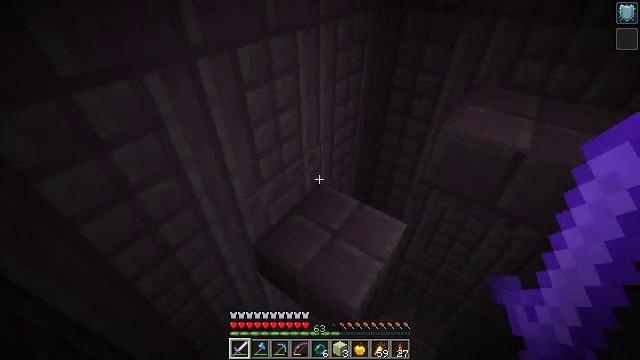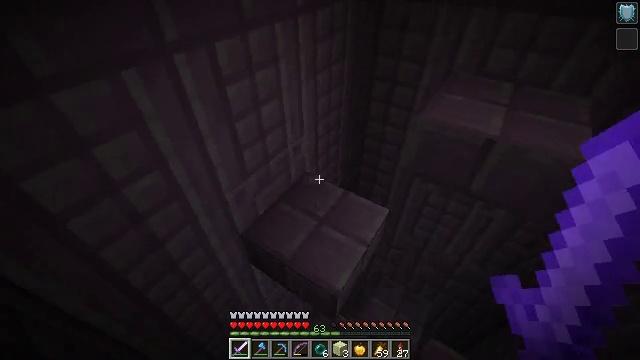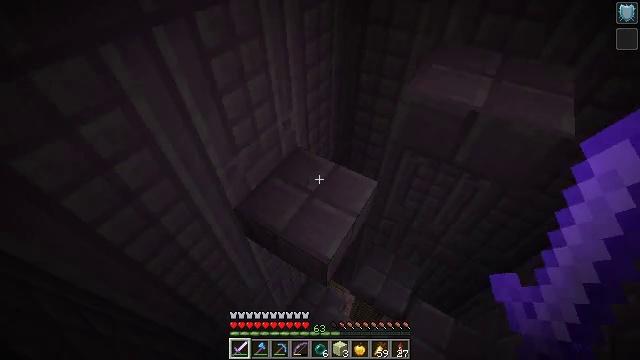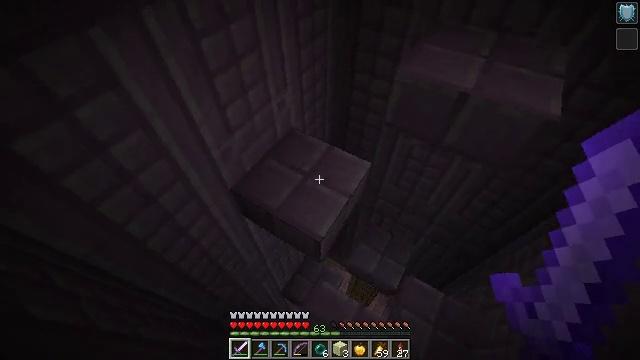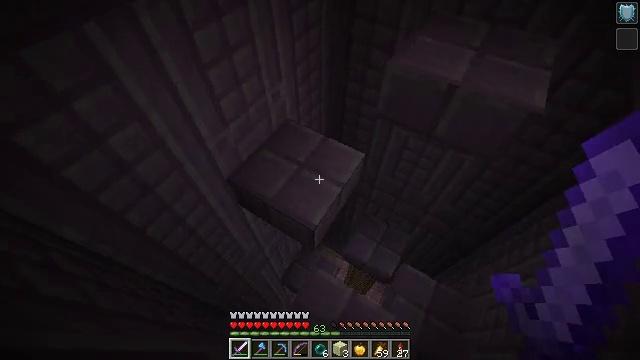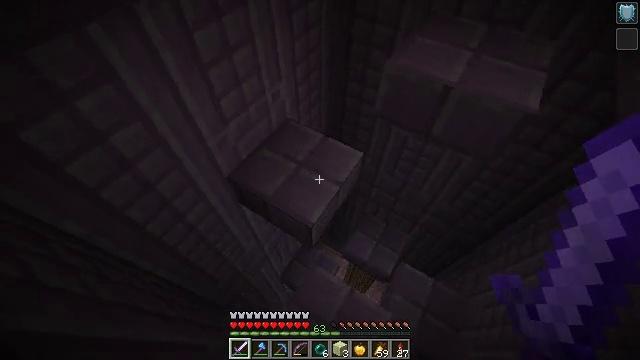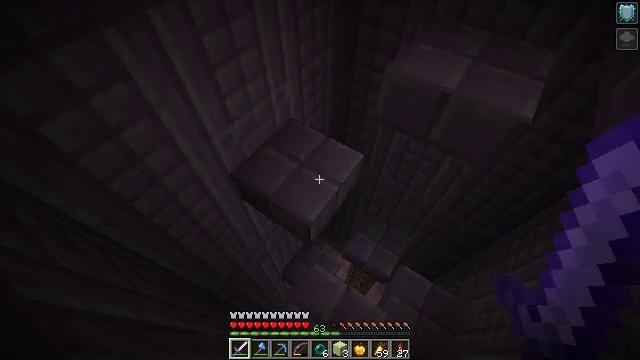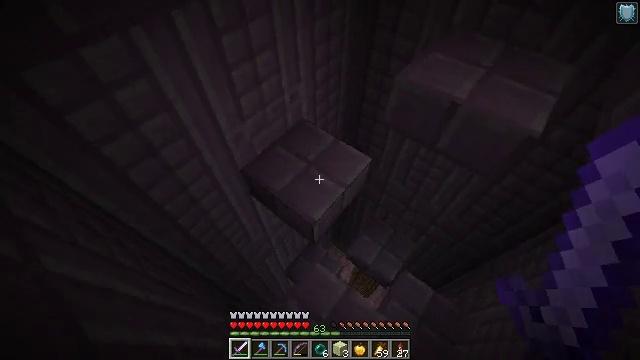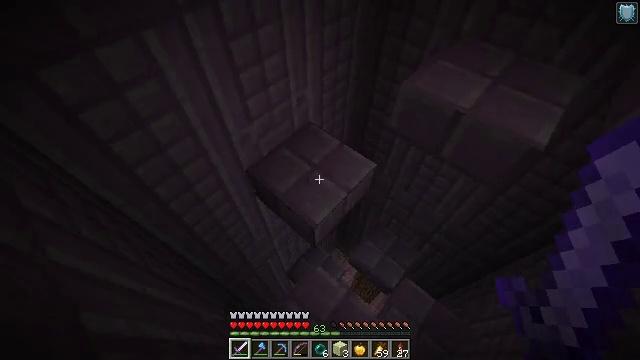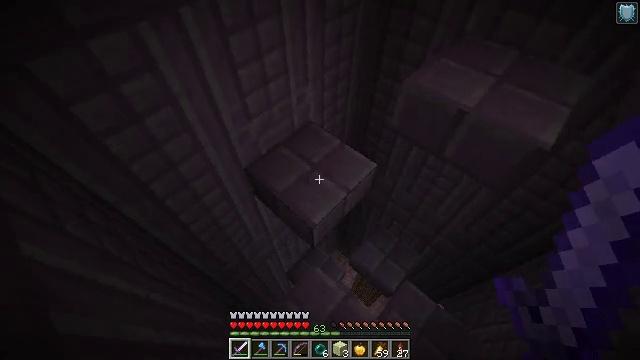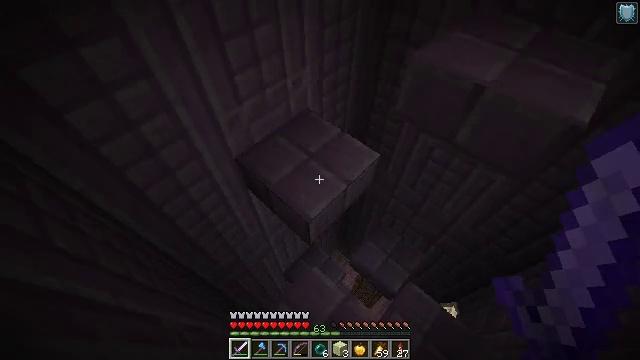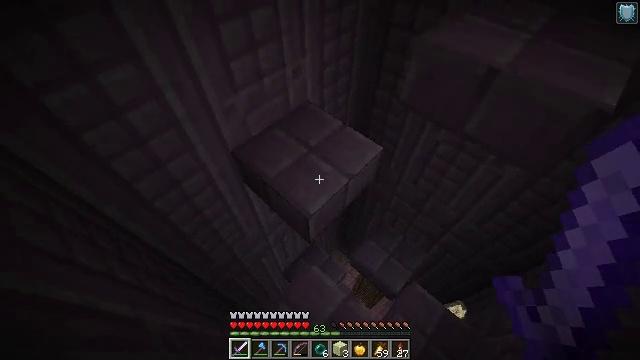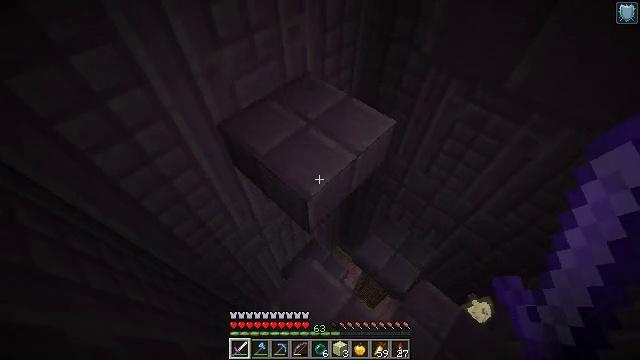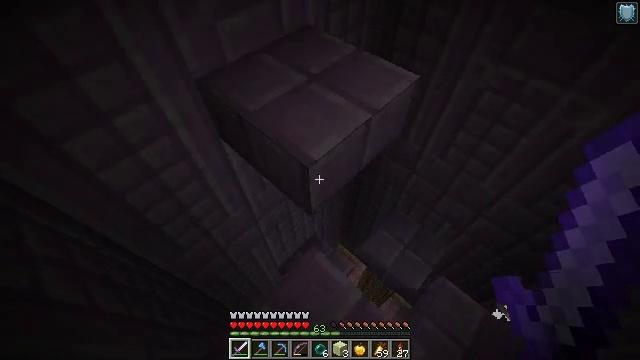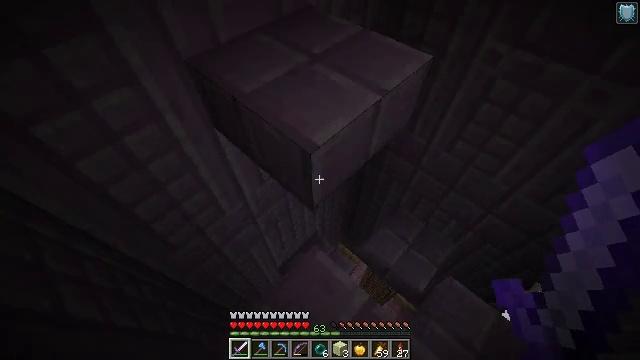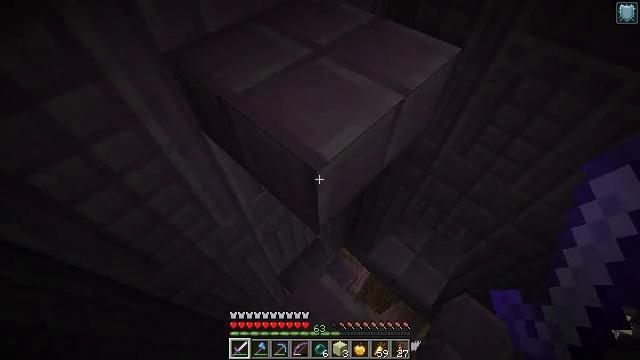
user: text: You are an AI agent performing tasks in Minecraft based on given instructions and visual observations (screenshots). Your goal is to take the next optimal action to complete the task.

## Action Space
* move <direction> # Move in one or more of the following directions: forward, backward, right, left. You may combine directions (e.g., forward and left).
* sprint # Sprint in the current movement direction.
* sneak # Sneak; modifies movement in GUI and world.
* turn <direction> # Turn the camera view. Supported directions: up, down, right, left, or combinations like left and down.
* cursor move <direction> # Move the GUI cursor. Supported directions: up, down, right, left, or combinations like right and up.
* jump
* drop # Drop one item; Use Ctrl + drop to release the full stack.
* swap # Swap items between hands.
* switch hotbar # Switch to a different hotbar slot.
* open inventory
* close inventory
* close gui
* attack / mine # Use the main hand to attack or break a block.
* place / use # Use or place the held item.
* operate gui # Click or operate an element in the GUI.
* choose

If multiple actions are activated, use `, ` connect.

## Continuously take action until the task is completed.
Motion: motion action
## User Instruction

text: Break the purpur slab from a structure.
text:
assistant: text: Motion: move back, turn right and down
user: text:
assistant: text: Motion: move back, turn right and down
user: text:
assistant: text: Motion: turn down
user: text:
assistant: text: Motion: turn down
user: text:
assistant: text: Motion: no_op
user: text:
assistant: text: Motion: turn left
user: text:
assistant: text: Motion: move forward, turn left
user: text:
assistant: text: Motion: move forward, turn left
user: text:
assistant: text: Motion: move forward
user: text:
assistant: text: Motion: move forward and move left
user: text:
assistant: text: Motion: move forward and move left
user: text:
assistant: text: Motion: move forward and move left
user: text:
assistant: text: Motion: move forward and move left
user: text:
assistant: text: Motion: move forward
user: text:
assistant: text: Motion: move forward
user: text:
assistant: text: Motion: move forward
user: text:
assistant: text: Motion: move forward
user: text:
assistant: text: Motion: move forward
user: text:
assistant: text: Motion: no_op
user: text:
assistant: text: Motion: turn right and up
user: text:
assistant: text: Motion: turn right and up
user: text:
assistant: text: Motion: no_op
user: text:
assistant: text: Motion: turn up
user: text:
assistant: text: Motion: turn right and up
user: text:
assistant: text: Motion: move forward, turn right
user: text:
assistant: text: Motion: move forward, turn right, jump
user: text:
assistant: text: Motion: move forward, turn right, jump
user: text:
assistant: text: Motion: move forward, jump
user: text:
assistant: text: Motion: move forward, turn right, jump
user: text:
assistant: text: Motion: move forward, turn right, jump